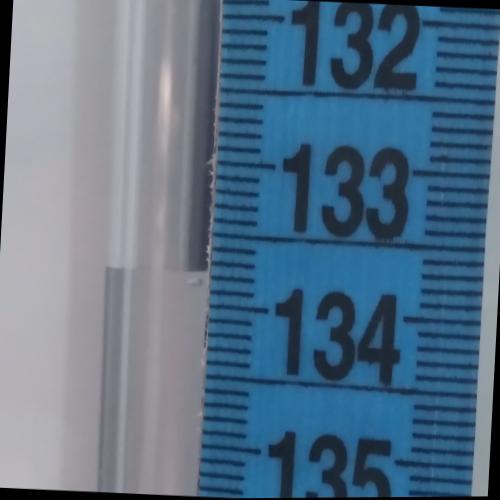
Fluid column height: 133.8 cm